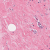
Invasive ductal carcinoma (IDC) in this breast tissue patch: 0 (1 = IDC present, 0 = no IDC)